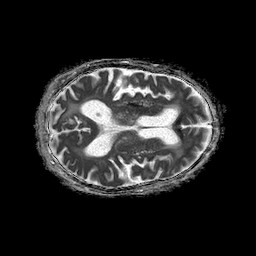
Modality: ADC
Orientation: axial
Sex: female
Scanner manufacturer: philips
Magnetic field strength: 1.5 T
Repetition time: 4.6 s
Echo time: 0.09059 s